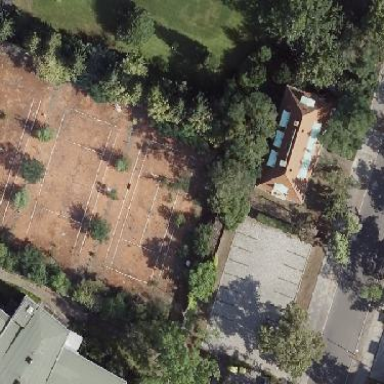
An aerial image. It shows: Clay tennis court on the leisure land pitch.